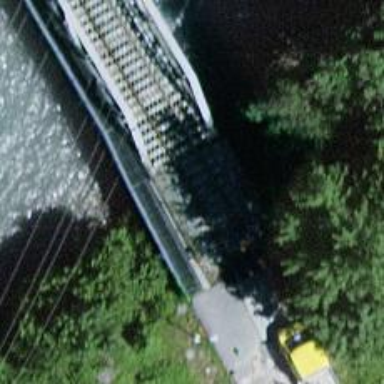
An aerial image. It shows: Path on bridge with excellent trail visibility.